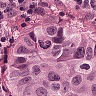
Metastatic tissue present: yes